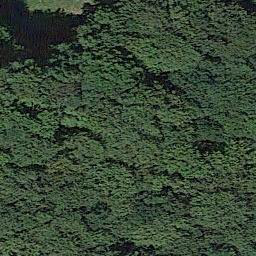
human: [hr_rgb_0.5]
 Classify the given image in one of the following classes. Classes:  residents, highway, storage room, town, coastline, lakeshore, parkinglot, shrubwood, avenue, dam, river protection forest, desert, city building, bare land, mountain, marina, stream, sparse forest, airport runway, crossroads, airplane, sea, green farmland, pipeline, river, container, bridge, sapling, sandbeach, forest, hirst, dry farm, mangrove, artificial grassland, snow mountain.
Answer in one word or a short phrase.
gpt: forest